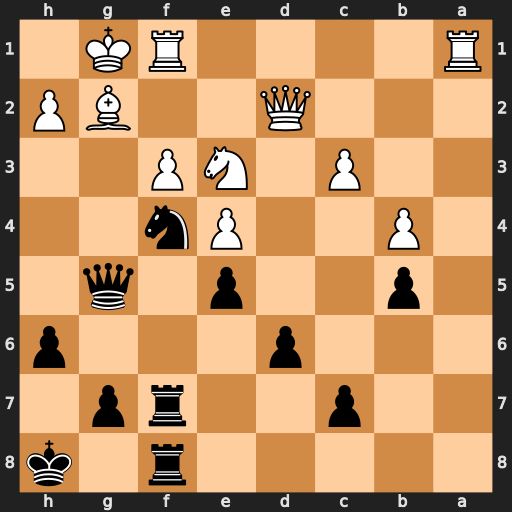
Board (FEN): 5r1k/2p2rp1/3p3p/1p2p1q1/1P2Pn2/2P1NP2/3Q2BP/R4RK1
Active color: b
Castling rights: -
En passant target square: -
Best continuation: Nxg2 Qxg2 Qxe3+